Question: I am trying to create a XY step chart with the below X and Y values respectively. However, I've few issues
1. the ranges for X and Y axis are too coarse grained and hence not showing all the data points on the graph. How can I set the range and precision myself?
2. I am confused on why the X axis ranges are displayed like 19:00:00:025. This is not matching the data items i am adding.
'''
final XYSeries series = new XYSeries("Random Data");
for (Coordinate c : coordinates)
{
series.add(c.x, c.y);
}
final XYSeriesCollection data = new XYSeriesCollection(series);
final JFreeChart chart = ChartFactory.createXYStepChart("XY Series Demo", "Latitude.before " + builder.getBeforeSimplifySize(),
"Longitude.after " + builder.getAfterSimplifySize(), data, PlotOrientation.VERTICAL, true, true, false);
XYPlot plot = (XYPlot) chart.getPlot();
XYSplineRenderer renderer = new XYSplineRenderer();
renderer.setSeriesLinesVisible(0, true);
renderer.setSeriesShapesVisible(0, true);
renderer.setSeriesLinesVisible(1, false);
renderer.setSeriesShapesVisible(1, true);
plot.setRenderer(renderer);
final ChartPanel chartPanel = new ChartPanel(chart);
chartPanel.setPreferredSize(new java.awt.Dimension(1000, 1000));
setContentPane(chartPanel);
'''

'''
22.11845833328035, 21.7640694448683
22.118927777873147, 21.767827777730094
22.119402777883742, 21.771577777862547
22.11986111111111, 21.775330555703903
22.120297222137452, 21.779052777820162
22.1207694445716, 21.782777777777778
22.12122777779897, 21.786499999894037
22.121691666709054, 21.790222222010296
22.12238333331214, 21.793791667090524
22.124313889079623, 21.794461111492584
22.125488888952468, 21.792299999660916
22.126555555131702, 21.789572221967912
22.127716666327583, 21.786597222222223
22.128902777565852, 21.78352499999934
22.12928055551317, 21.780111111534964
22.12799444410536, 21.777344444062972
22.126263888676963, 21.77588611072964
22.1247833331426, 21.774636111259458
22.12351944446564, 21.77356666670905
22.12268888897366, 21.77209999985165
22.12205555544959, 21.770461111068723
22.12130833307902, 21.76895277765062
22.120730555587347, 21.76736111111111
22.12099722226461, 21.76573333316379
22.121925000084772, 21.765163888931273
22.122738889058432, 21.765847222010294
22.12294444455041, 21.767177777787047
22.12261111100515, 21.76862500005298
22.12194166660309, 21.76981666670905
22.120891666677263, 21.769922222296398
22.1201444445716, 21.76878055559264
22.119852777851953, 21.767180555562177
22.11962222231759, 21.76557499991523
22.11872777779897, 21.7645194445716
22.11762222223812, 21.76518888897366
22.117516666650772, 21.767211111121707
22.118702777756585, 21.7682361111376
22.120177777873145, 21.76688611111707
22.11994166665607, 21.764588889016046
22.118886111047534, 21.76399722205268
22.117880555523765, 21.763383333418105
22.11763333333863, 21.762047221925524
22.1186000000106, 21.760833333333334
22.1199277777142, 21.760519444147747
22.12074999994702, 21.75909999953376
22.120244444476235, 21.757891666624282
22.119372222158646, 21.757316666709052
22.118452777730095, 21.756691666709052
22.118022222254012, 21.75526111125946
22.11852222217454, 21.75406388892068
22.119263888994855, 21.75299444437027
22.119561111132306, 21.751650000015896
22.118716666698457, 21.75051666667064
22.117644444439147, 21.75164722217454
22.118058333396913, 21.7530166665713
22.118777777751287, 21.7538583334287
22.119766666624283, 21.754372222158644
22.12112777762943, 21.75402777777778
22.122155555619134, 21.75211111108462
22.121849999957615, 21.749758333630034
22.12074166668786, 21.748875000211928
22.119677777820165, 21.748883333206177
22.118625000052983, 21.748944444656374
22.11725277774864, 21.74952222188314
22.116283333036638, 21.751622222264608
22.116841666665344, 21.75414166662428
22.11861111111111, 21.75535000006358
22.12064722220103, 21.756391666730245
22.122597222328185, 21.757097222010295
22.124005555576748, 21.756288888719347
24.125258333418106, 23.755583333439297
26.12644444465637, 25.754974999957614
28.127694444656374, 27.754299999872842
29.129219444062976, 28.75346111112171
30.130997222264607, 29.752511111100514
31.13303055551317, 30.75141111108992
35.13517777774069, 34.75021666665872
36.13741666661368, 35.74901111072964
39.13970833354526, 38.747786110772026
40.14173888895247, 39.74669444402059
'''
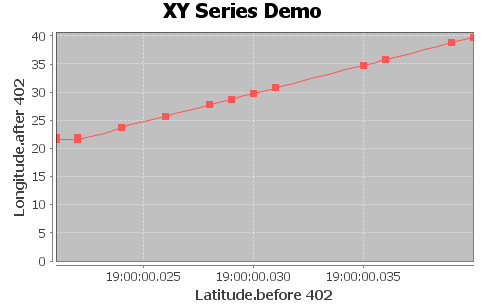
Answer: <URL>.
The range is a <URL>, which looks as expected. You can alter the bounds using the eponymous methods in the parent 'ValueAxis'.